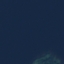
Label: SeaLake